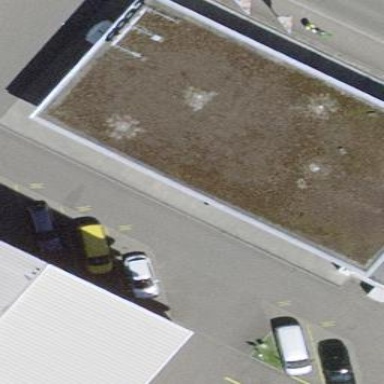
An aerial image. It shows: View of roof of building.